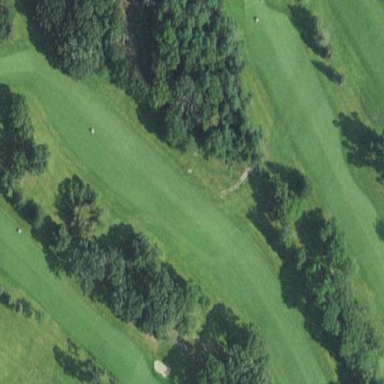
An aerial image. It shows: Grassy area designated as golf fairway.